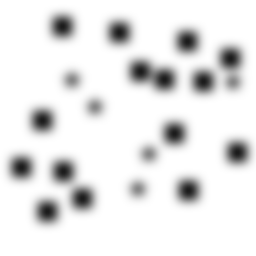
Squares: 15
Triangles: 0
Stars: 5
Total shapes: 20